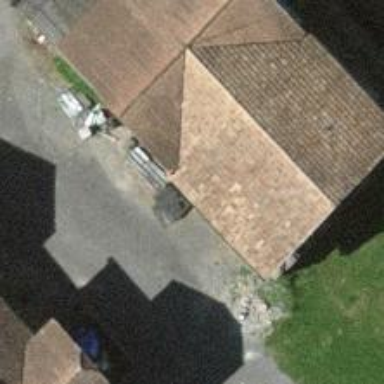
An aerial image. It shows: Barn.